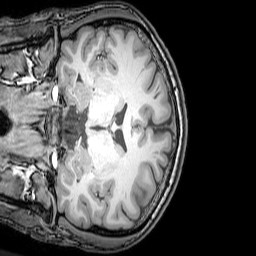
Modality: T1w
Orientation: coronal
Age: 26
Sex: male
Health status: healthy
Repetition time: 0.081 s
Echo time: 0.037 s